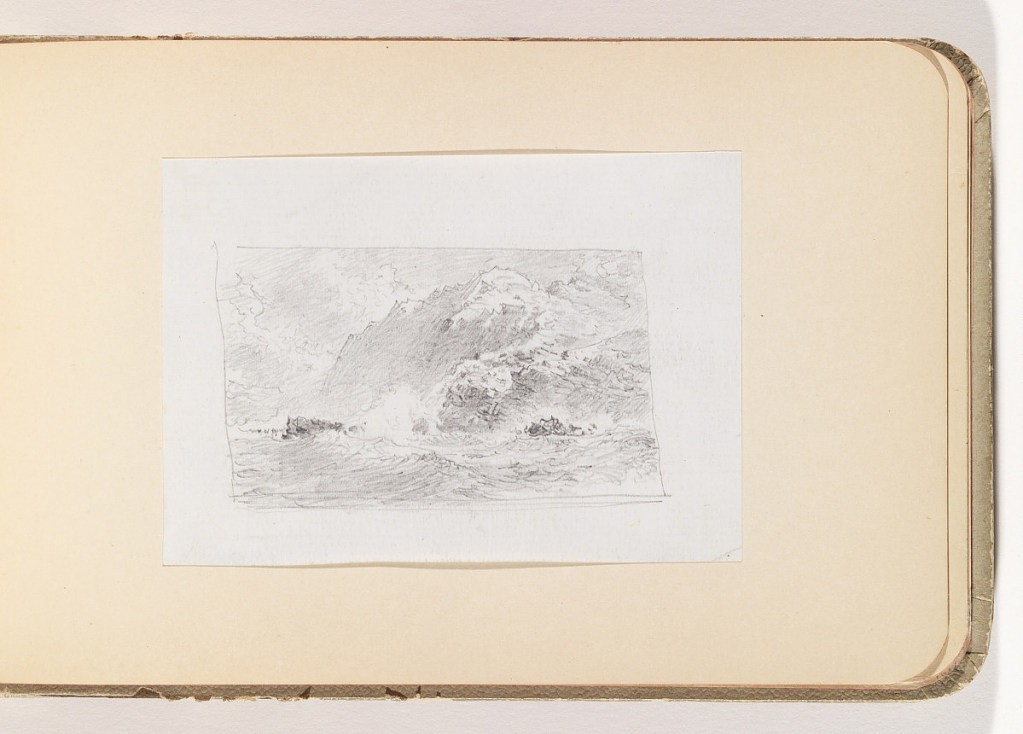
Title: Cliffs and Ocean
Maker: William Trost Richards, American, 1833–1905
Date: late 19th century
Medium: Graphte on white paper, lined
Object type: Album page
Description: Ocean in foreground with tall cliffs covering three-quarters of the horizon in the distance.